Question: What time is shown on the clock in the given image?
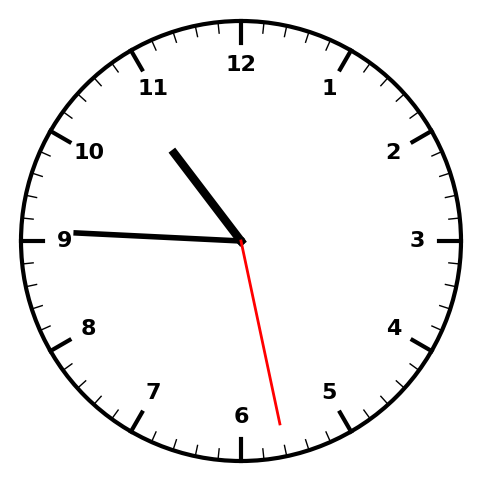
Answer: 10:45:28